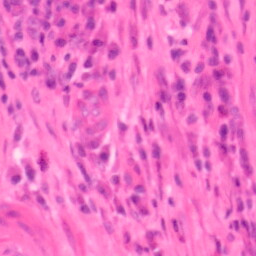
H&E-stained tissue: Colon